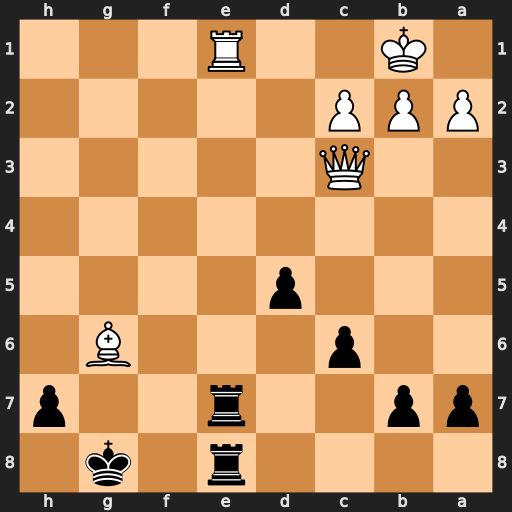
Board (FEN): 4r1k1/pp2r2p/2p3B1/3p4/8/2Q5/PPP5/1K2R3
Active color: b
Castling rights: -
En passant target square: -
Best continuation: Rxe1+ Qxe1 Rxe1#